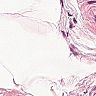
Metastatic tissue present: no